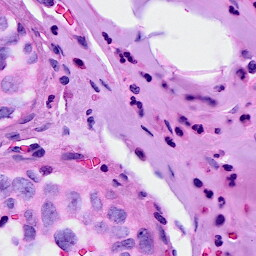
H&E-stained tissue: Breast